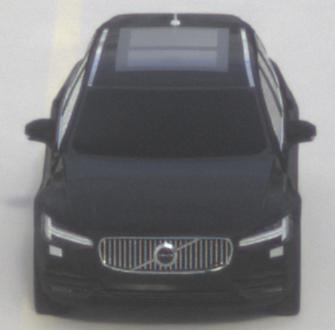
Make: Volvo
Model: V90
Detailed model: -
Model produced from: 2016
Model produced until: 2020
Doors: 5
Color: black
Road condition: dry road
Daytime: morning or afternoon
Contrast: low contrast